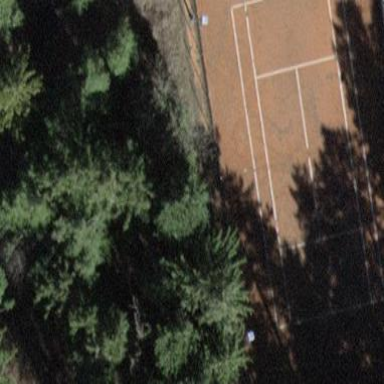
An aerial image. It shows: Tennis court in leisure pitch.